Question: How can I achieve two sections below listview where I can place dynamic radio buttons, . The listview can be scrollable to an extent, and below that there will be layouts divided into two parts for radiobuttons to fit dynamically
Below is my layout :
'''
<LinearLayout xmlns:android="http://schemas.android.com/apk/res/android"
android:layout_width="match_parent"
android:layout_height="match_parent"
android:orientation="vertical" >
<TextView
android:layout_width="fill_parent"
android:layout_height="wrap_content"
android:padding="10dp"
android:text="@string/some_text"
android:textSize="20sp" />
<Button
android:id="@+id/findSelected"
android:layout_width="match_parent"
android:layout_height="wrap_content"
android:text="Find countries that are Selected" />
<ListView
android:id="@+id/listView1"
android:layout_width="fill_parent"
android:layout_height="fill_parent" />
</LinearLayout>
'''
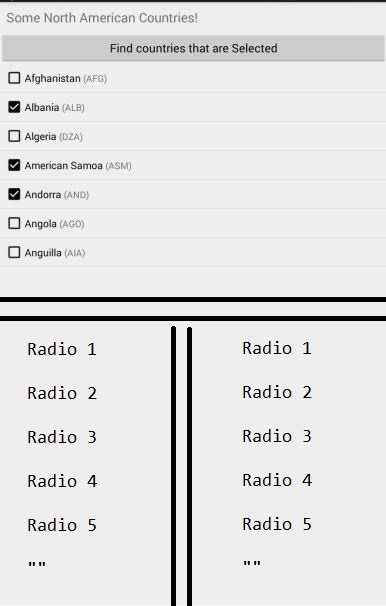
Answer: You should use <URL> and horizontal LinearLayout as footer. Your code should looks like:
'''
<LinearLayout xmlns:android="http://schemas.android.com/apk/res/android"
android:layout_width="match_parent"
android:layout_height="match_parent"
android:orientation="vertical" >
<TextView
android:layout_width="match_parent"
android:layout_height="wrap_content"
android:padding="10dp"
android:text="@string/some_text"
android:textSize="20sp" />
<Button
android:id="@+id/findSelected"
android:layout_width="match_parent"
android:layout_height="wrap_content"
android:text="Find countries that are Selected" />
<!-- Below attributes (layout_height and layout_weight) to fill as much as possible -->
<ListView
android:id="@+id/listView1"
android:layout_width="match_parent"
android:layout_height="0dp"
android:layout_weight="1"
android:gravity="top"/>
<LinearLayout
android:layout_width="wrap_content"
android:layout_height="wrap_content"
android:orientation="horizontal">
<LinearLayout
android:layout_width="wrap_content"
android:layout_height="wrap_content">
<!-- Content of the column 1 -->
</LinearLayout>
<LinearLayout
android:layout_width="wrap_content"
android:layout_height="wrap_content">
<!-- Content of the column 2 -->
</LinearLayout>
</LinearLayout>
</LinearLayout>
'''